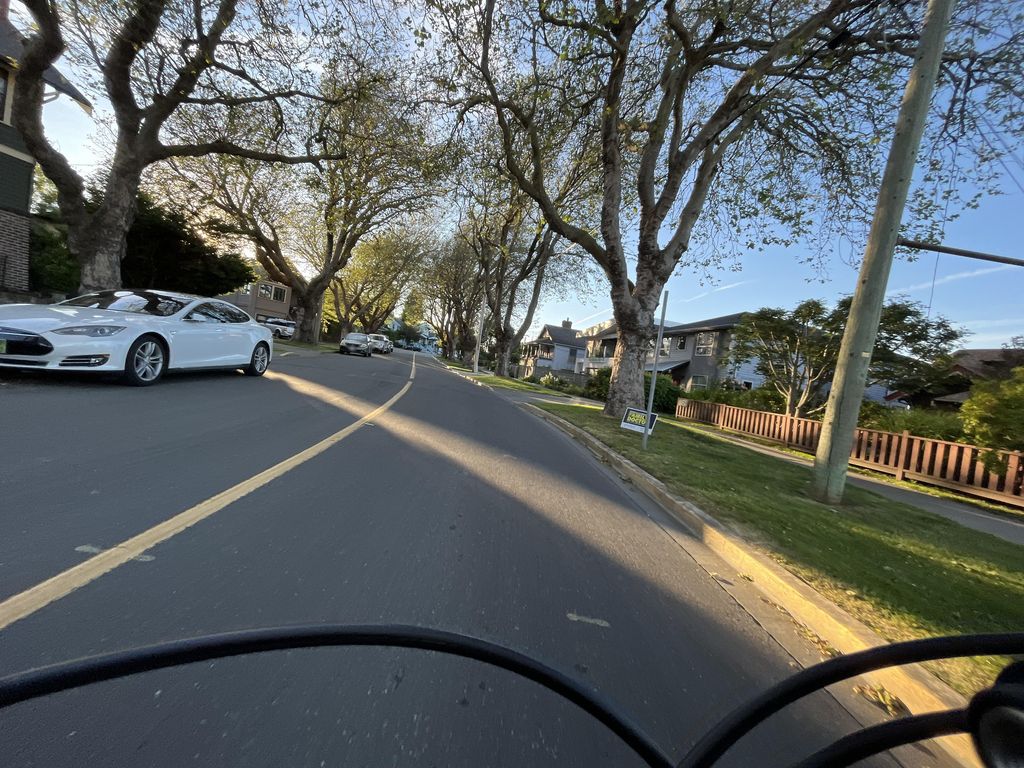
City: victoria